Field crop: maize
Growth stage: 2
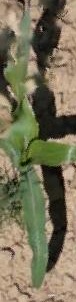
Species: maize